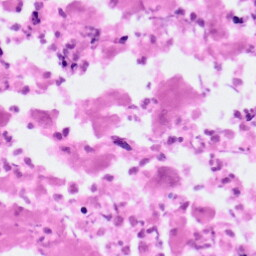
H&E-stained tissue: Pancreatic